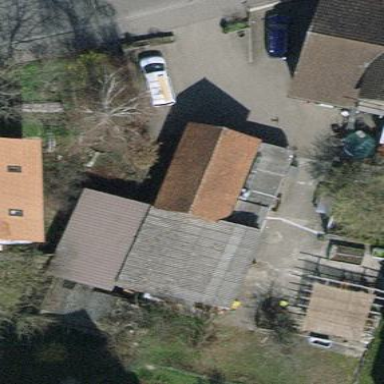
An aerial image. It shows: Shed.